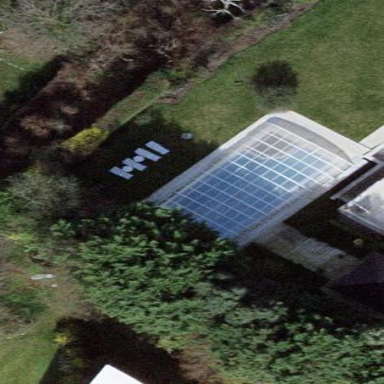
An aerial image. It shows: Swimming pool located in leisure land.